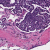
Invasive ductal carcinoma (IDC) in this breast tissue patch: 1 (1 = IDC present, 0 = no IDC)